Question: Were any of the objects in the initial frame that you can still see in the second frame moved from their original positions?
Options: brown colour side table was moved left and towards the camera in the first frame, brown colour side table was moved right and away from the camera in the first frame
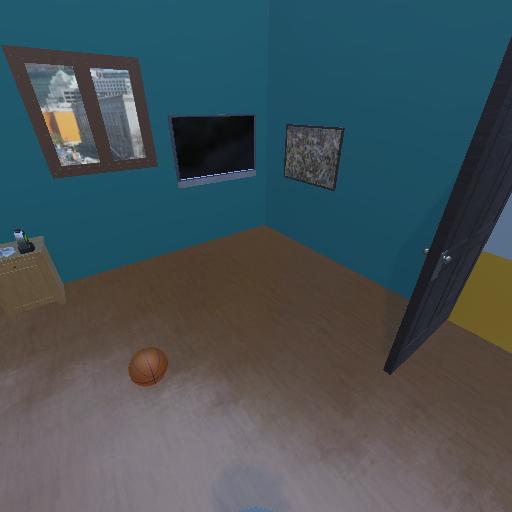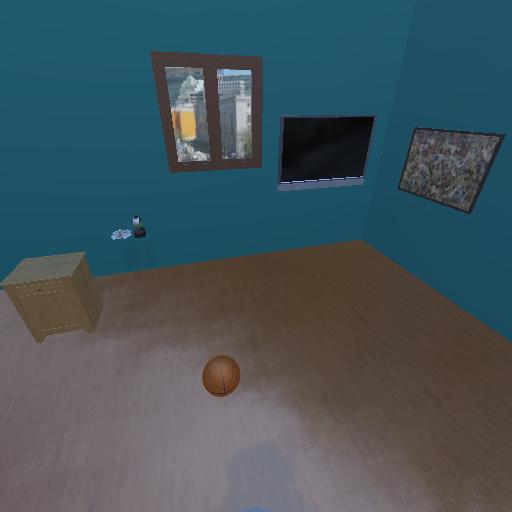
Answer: brown colour side table was moved left and towards the camera in the first frame